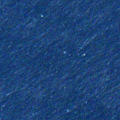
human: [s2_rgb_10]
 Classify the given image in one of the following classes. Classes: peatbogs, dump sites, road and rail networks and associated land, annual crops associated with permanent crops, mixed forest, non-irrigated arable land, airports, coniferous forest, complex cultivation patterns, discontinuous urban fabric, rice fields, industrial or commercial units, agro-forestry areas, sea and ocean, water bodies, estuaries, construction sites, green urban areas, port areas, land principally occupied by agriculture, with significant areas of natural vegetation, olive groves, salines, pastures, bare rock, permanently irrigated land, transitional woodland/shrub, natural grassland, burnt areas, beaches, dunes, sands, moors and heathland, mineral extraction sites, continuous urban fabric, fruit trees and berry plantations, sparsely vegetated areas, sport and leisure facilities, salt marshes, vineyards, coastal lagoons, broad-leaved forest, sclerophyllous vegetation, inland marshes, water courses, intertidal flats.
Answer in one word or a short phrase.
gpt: sea and ocean